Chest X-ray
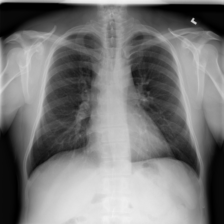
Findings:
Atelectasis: negative
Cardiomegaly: negative
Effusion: negative
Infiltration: negative
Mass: negative
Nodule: negative
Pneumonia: negative
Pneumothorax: negative
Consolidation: negative
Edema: negative
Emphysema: negative
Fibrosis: negative
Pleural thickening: positive
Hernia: negative